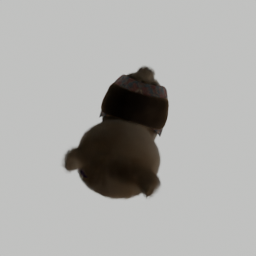
Label: animals